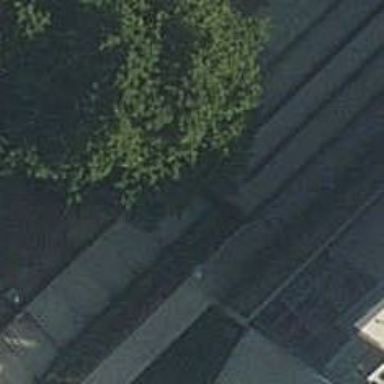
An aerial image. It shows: Concrete steps.